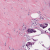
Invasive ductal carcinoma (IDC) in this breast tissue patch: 1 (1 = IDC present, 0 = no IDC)